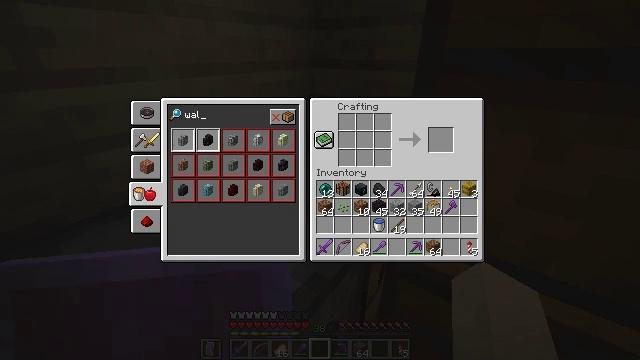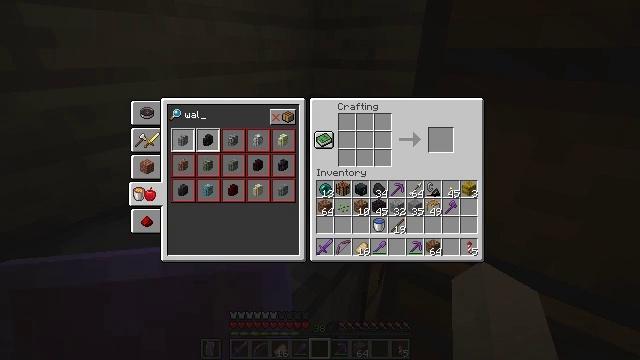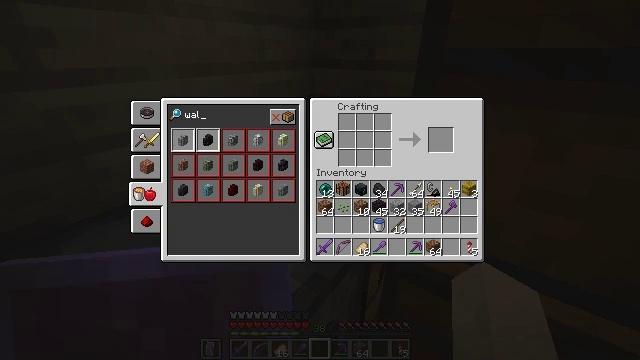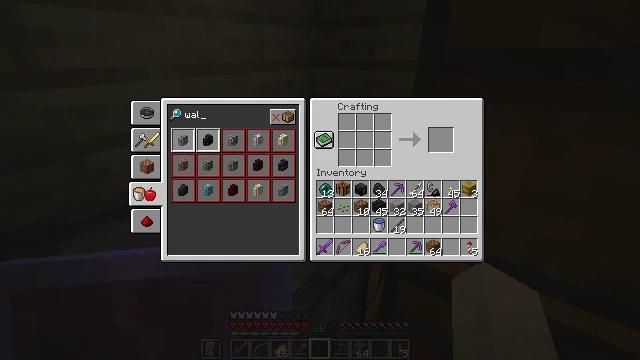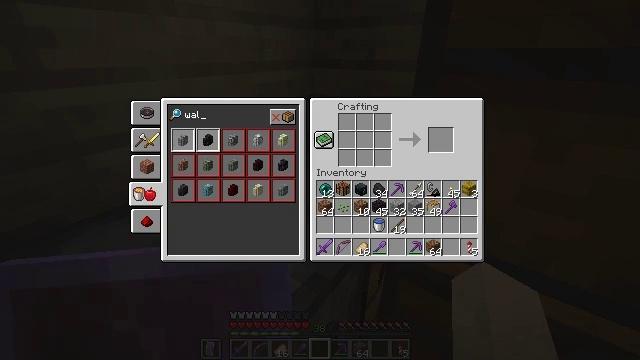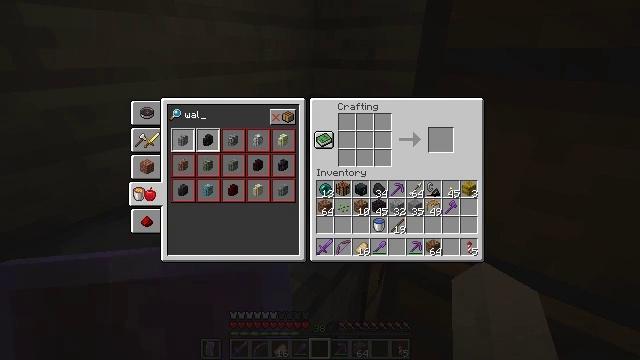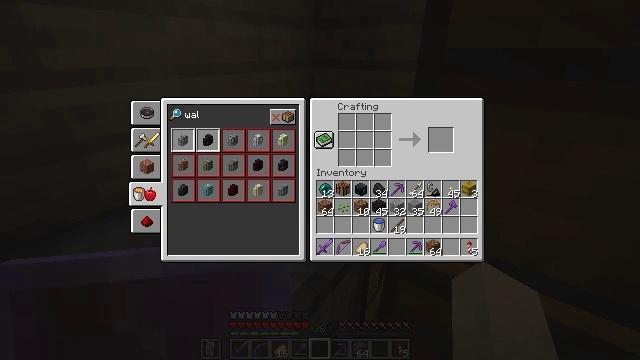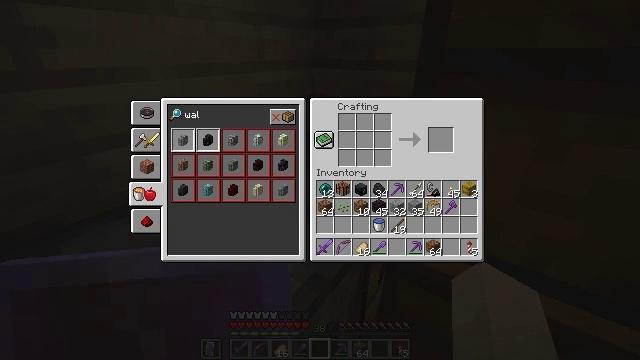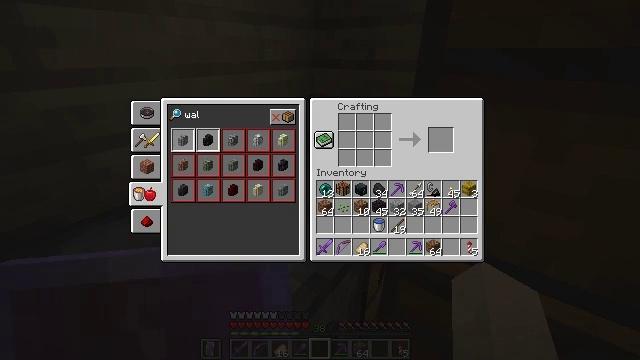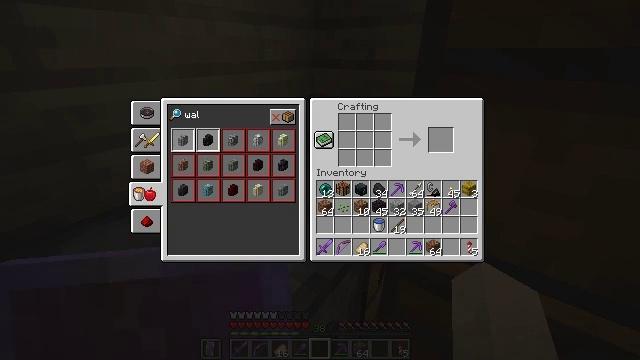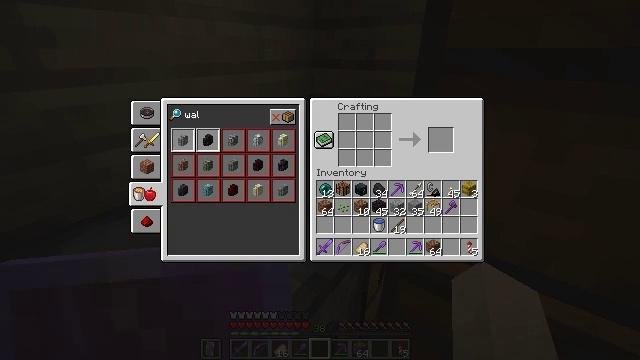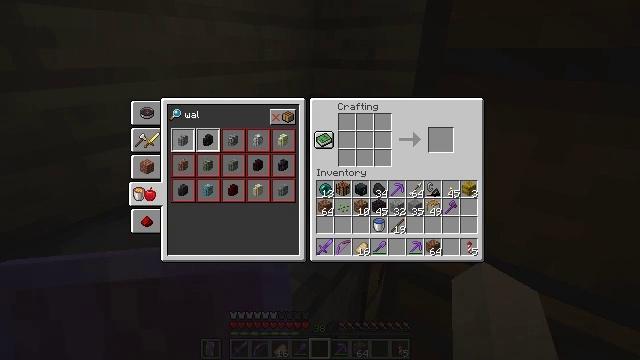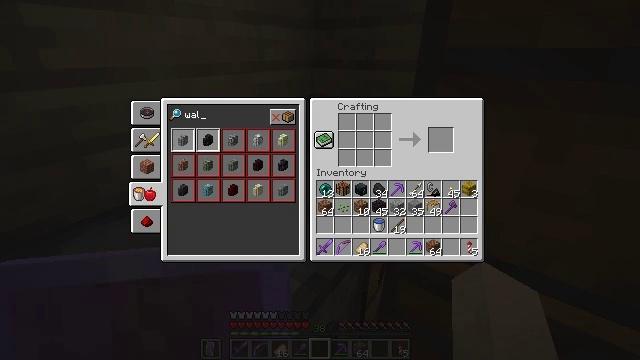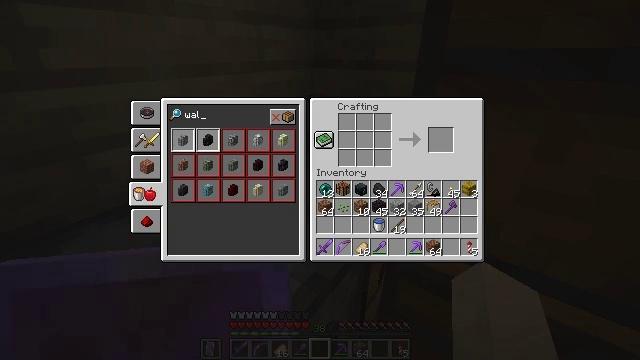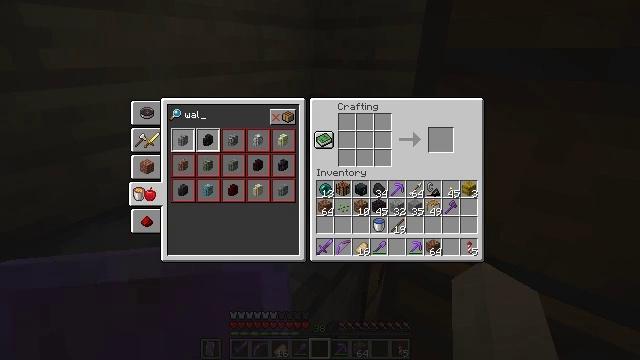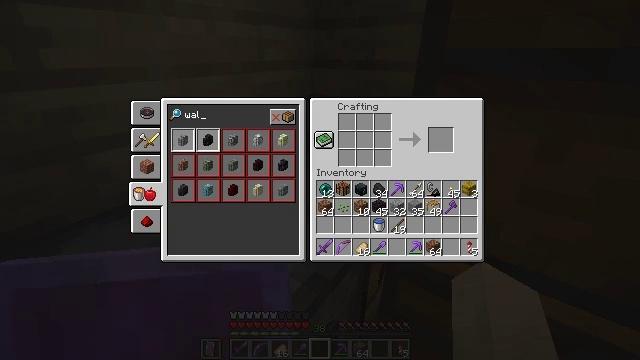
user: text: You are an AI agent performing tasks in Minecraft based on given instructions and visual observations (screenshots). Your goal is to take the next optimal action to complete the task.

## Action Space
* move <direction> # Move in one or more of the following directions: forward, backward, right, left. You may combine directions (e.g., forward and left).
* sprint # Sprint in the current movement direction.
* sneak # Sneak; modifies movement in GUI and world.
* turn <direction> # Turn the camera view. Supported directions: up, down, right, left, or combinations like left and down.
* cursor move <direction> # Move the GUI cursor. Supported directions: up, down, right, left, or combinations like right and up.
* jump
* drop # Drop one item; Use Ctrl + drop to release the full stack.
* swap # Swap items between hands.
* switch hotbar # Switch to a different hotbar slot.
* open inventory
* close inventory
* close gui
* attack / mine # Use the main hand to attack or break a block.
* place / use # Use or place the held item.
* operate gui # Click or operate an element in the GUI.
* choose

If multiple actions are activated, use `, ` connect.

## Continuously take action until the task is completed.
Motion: motion action
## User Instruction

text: craft item andesite wall
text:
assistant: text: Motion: no_op
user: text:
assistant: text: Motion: no_op
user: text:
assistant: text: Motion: no_op
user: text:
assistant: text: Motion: no_op
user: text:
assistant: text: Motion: no_op
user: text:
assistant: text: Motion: no_op
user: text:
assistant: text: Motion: no_op
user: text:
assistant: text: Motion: no_op
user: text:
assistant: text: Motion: no_op
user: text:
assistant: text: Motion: no_op
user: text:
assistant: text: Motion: no_op
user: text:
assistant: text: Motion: no_op
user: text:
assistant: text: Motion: no_op
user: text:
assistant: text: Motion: no_op
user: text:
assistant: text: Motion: no_op
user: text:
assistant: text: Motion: no_op
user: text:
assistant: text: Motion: no_op
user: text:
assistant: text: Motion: no_op
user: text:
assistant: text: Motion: no_op
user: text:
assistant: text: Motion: no_op
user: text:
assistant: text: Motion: no_op
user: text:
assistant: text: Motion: no_op
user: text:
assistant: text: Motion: no_op
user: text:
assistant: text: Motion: no_op
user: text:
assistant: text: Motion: no_op
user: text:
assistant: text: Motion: no_op
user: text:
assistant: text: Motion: no_op
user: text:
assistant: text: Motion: no_op
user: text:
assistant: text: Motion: no_op
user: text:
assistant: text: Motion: no_op